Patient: sex F, age 59
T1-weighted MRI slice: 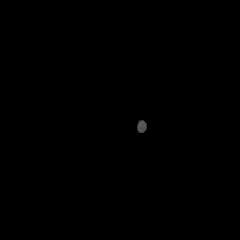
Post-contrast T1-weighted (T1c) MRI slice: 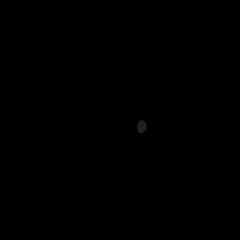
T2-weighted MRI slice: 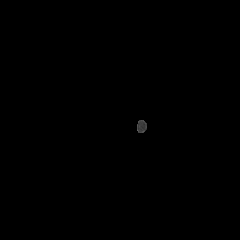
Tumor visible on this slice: no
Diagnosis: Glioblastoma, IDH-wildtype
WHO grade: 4